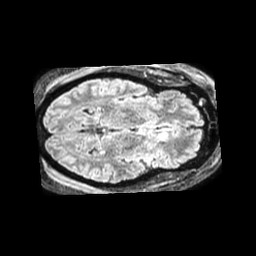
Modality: FLAIR
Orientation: axial
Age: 46
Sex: female
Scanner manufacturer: philips
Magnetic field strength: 1.5 T
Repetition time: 4.8 s
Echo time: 0.3461 s